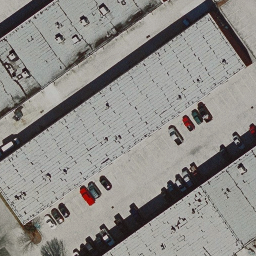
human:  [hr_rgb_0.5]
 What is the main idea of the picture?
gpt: buildings